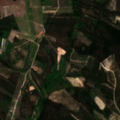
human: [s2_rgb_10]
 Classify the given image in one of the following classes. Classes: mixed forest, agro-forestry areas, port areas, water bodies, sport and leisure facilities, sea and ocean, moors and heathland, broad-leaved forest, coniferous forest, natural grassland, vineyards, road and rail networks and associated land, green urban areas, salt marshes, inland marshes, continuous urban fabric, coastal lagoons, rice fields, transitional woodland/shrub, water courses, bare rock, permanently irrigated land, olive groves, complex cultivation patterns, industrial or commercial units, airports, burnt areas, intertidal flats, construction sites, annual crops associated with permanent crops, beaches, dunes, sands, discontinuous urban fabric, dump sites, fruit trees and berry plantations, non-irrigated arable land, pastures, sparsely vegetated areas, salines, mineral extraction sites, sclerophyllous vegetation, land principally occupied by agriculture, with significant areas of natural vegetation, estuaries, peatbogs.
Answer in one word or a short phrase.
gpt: broad-leaved forest, mixed forest, transitional woodland/shrub